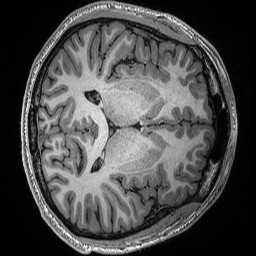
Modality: T1w
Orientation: axial
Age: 19
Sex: male
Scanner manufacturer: siemens
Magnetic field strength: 3 T
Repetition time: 2.53 s
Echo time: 0.0033 s